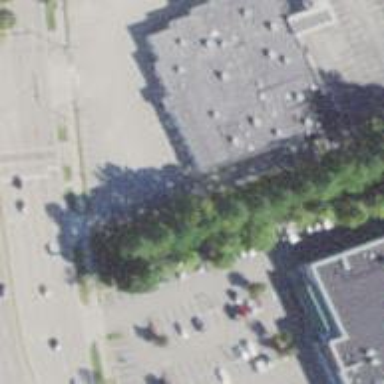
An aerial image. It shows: Office building.